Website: apple
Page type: customer-info-address
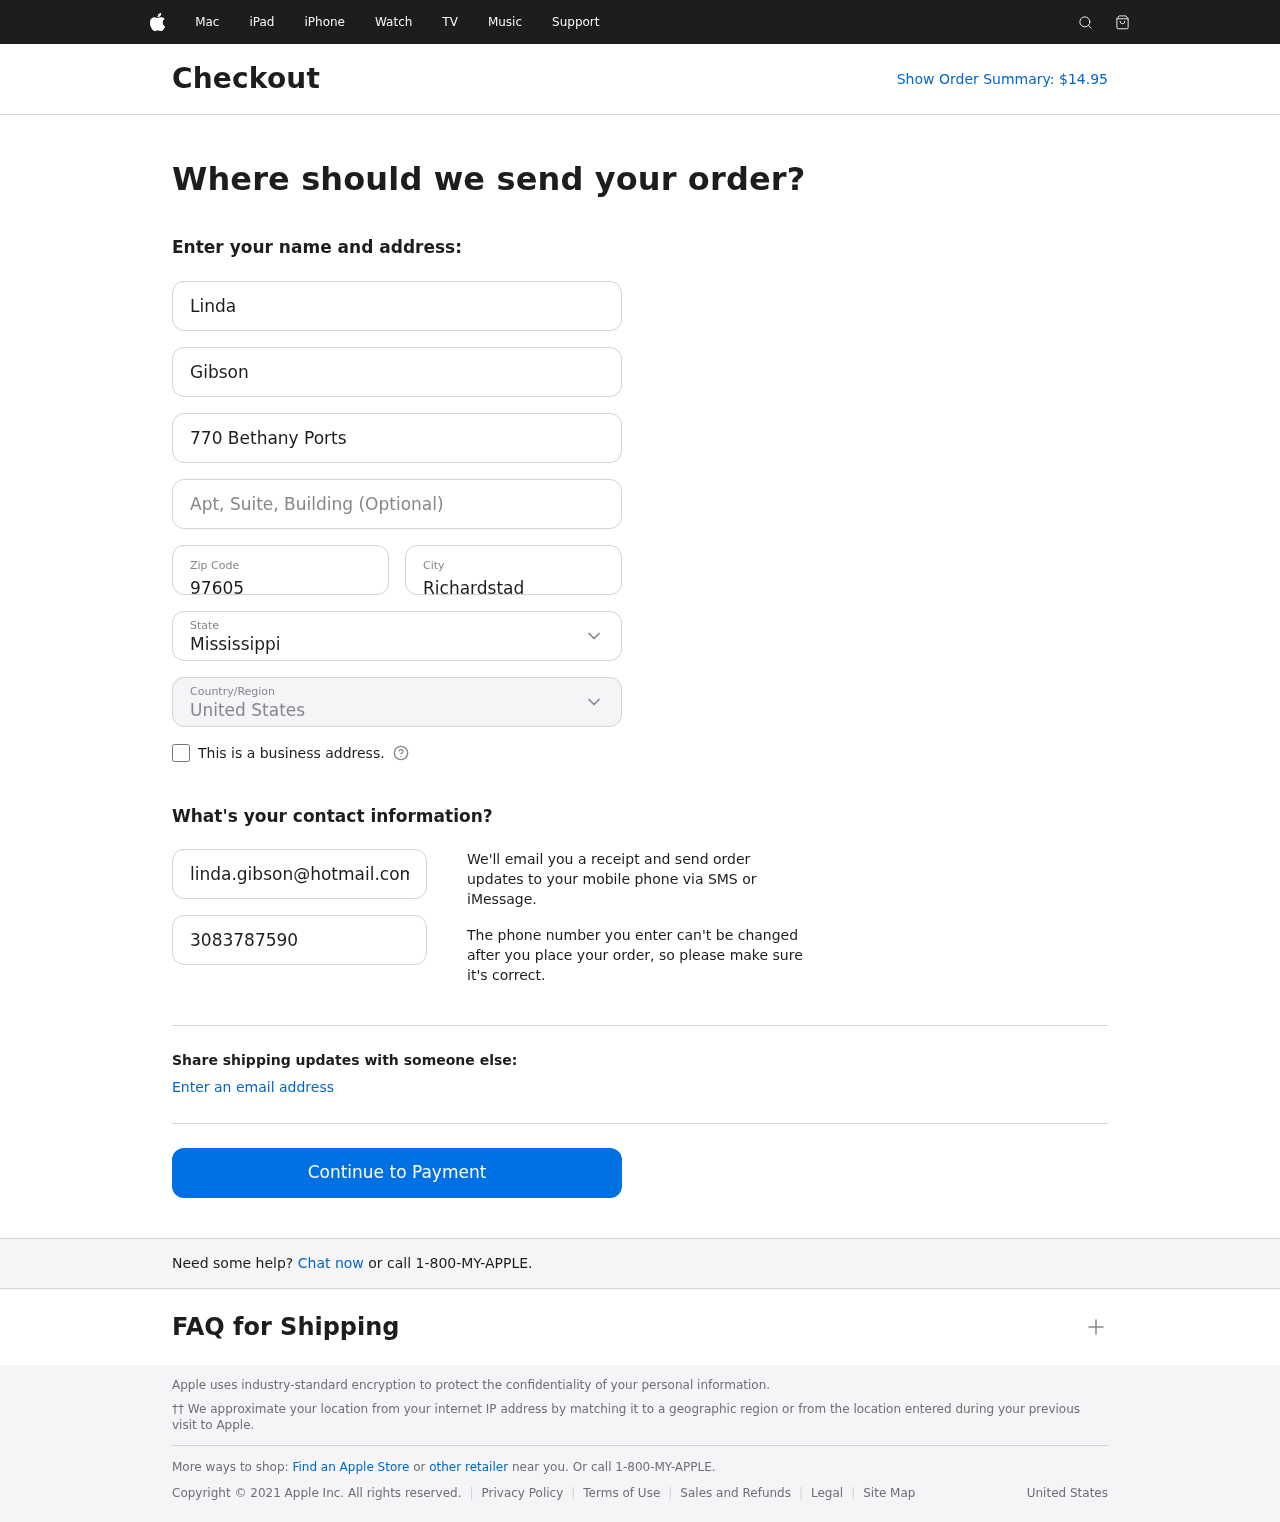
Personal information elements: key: PII_CITY
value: Richardstad
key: PII_COUNTRY
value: United States
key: PII_EMAIL
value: linda.gibson@hotmail.com
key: PII_FIRSTNAME
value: Linda
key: PII_LASTNAME
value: Gibson
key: PII_PHONE
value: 3083787590
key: PII_POSTCODE
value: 97605
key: PII_STATE
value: Mississippi
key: PII_STREET
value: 770 Bethany Ports
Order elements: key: ORDER_TOTAL
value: Show Order Summary: $14.95